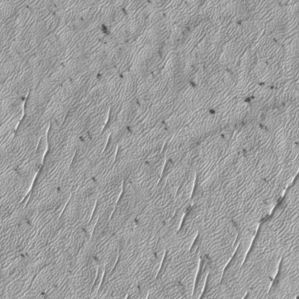
Label: frost